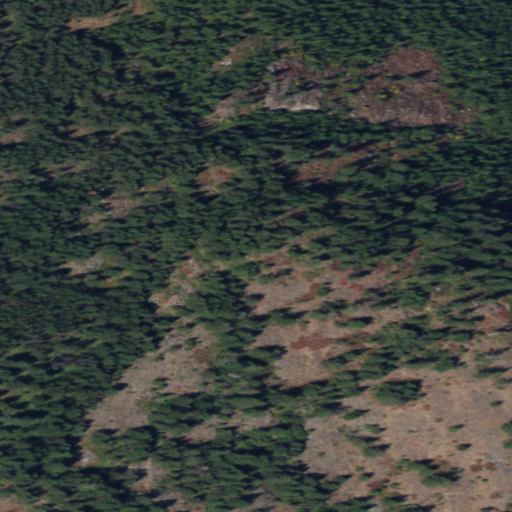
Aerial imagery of mountain in Washington named Dollar Mountain containing evergreen forest and shrub